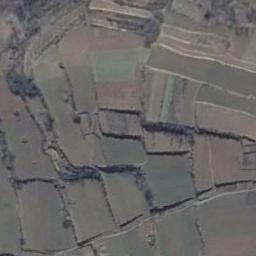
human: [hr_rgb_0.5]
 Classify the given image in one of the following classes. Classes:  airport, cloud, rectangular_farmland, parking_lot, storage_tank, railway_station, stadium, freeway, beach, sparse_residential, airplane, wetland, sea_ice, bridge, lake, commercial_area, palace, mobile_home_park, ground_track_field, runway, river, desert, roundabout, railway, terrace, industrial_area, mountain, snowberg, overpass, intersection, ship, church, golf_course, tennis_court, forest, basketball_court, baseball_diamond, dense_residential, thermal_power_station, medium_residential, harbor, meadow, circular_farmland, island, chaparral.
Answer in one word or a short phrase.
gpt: terrace